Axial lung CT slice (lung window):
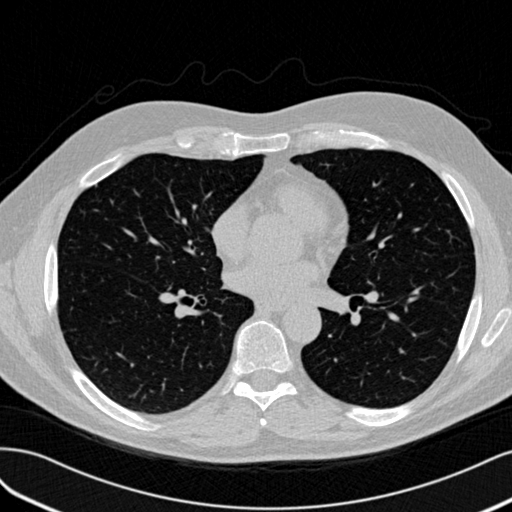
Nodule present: no